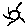
Label: sun